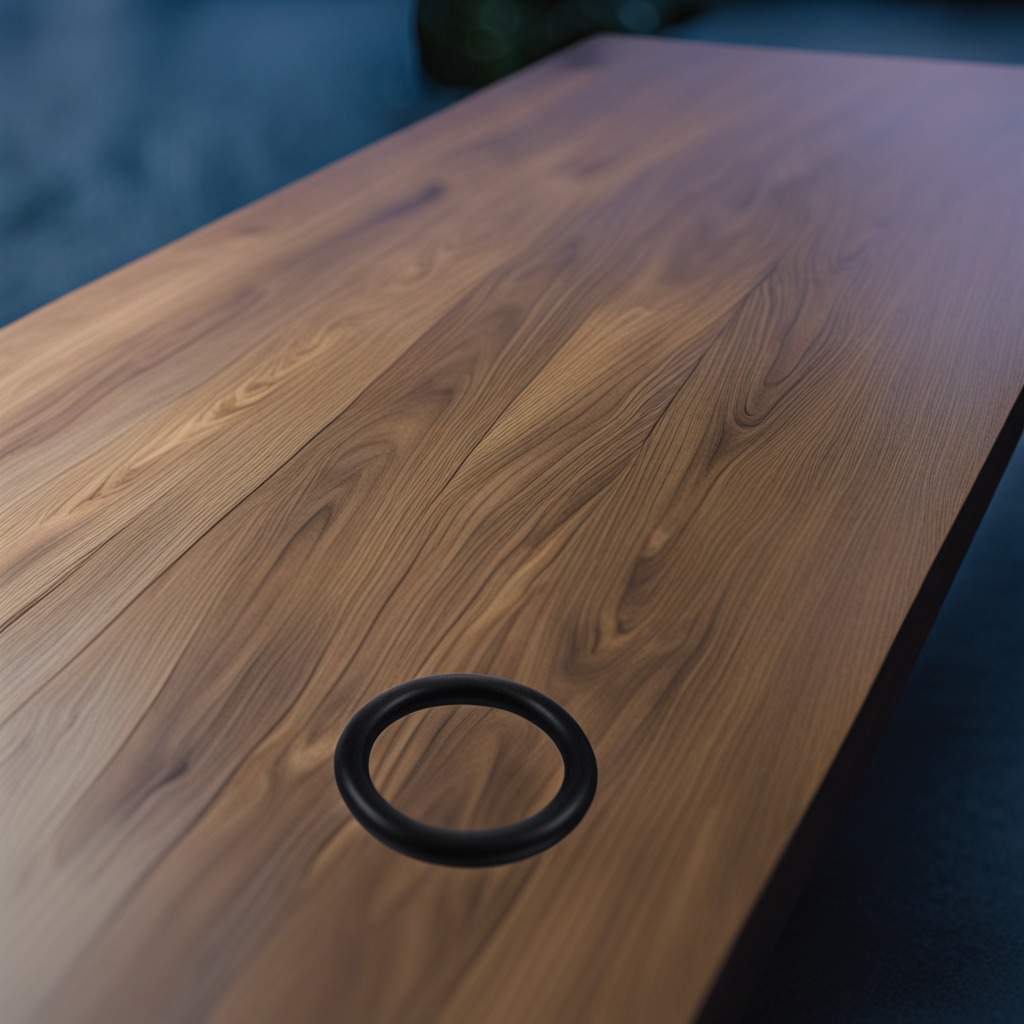
A rubber O-ring is lying on a table in a small garage at twilight.